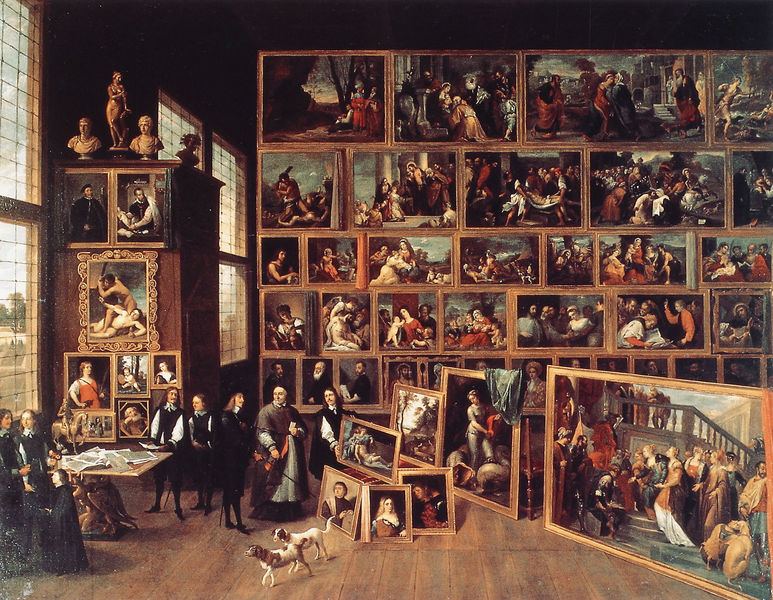
Titel: Erzherzog Leopold Wilhelm mit Antonius Triest in seiner Gemäldegallerie in Brüssel
Künstler: David d. J. Teniers
Institution: Petworth, Petworth House - The National Trust
Schlagwörter: gemälde, menschen, fenster, hunde, historie, niederlande, porträt, bilder, saal, büste, atelier, portraits, historienmalerei, bildergalerie, büsten, olgemälde, satuen, künstlerkabinett